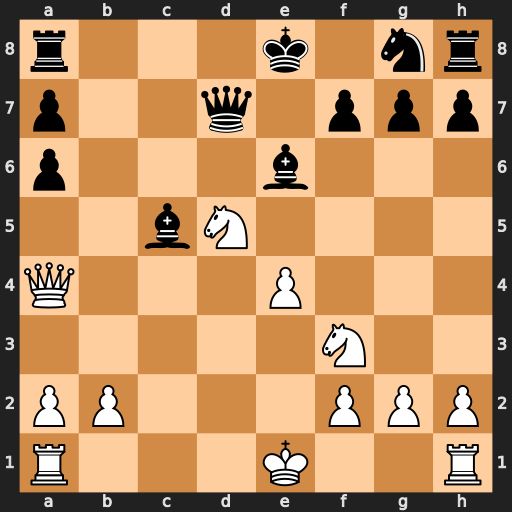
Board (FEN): r3k1nr/p2q1ppp/p3b3/2bN4/Q3P3/5N2/PP3PPP/R3K2R
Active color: w
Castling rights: KQkq
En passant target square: -
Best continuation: Nc7+ Ke7 Qxd7+ Bxd7 Nxa8 Nf6 Nc7